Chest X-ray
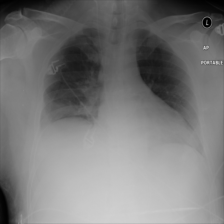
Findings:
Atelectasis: negative
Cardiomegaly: positive
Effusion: negative
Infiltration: negative
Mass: negative
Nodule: negative
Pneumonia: negative
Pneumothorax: negative
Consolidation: negative
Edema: negative
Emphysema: negative
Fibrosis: negative
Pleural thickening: negative
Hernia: negative